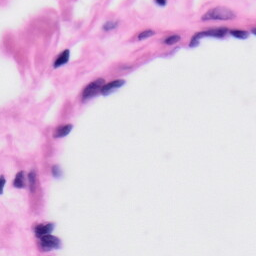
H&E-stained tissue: Skin